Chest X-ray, AP view. Patient: 35 years old, sex F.
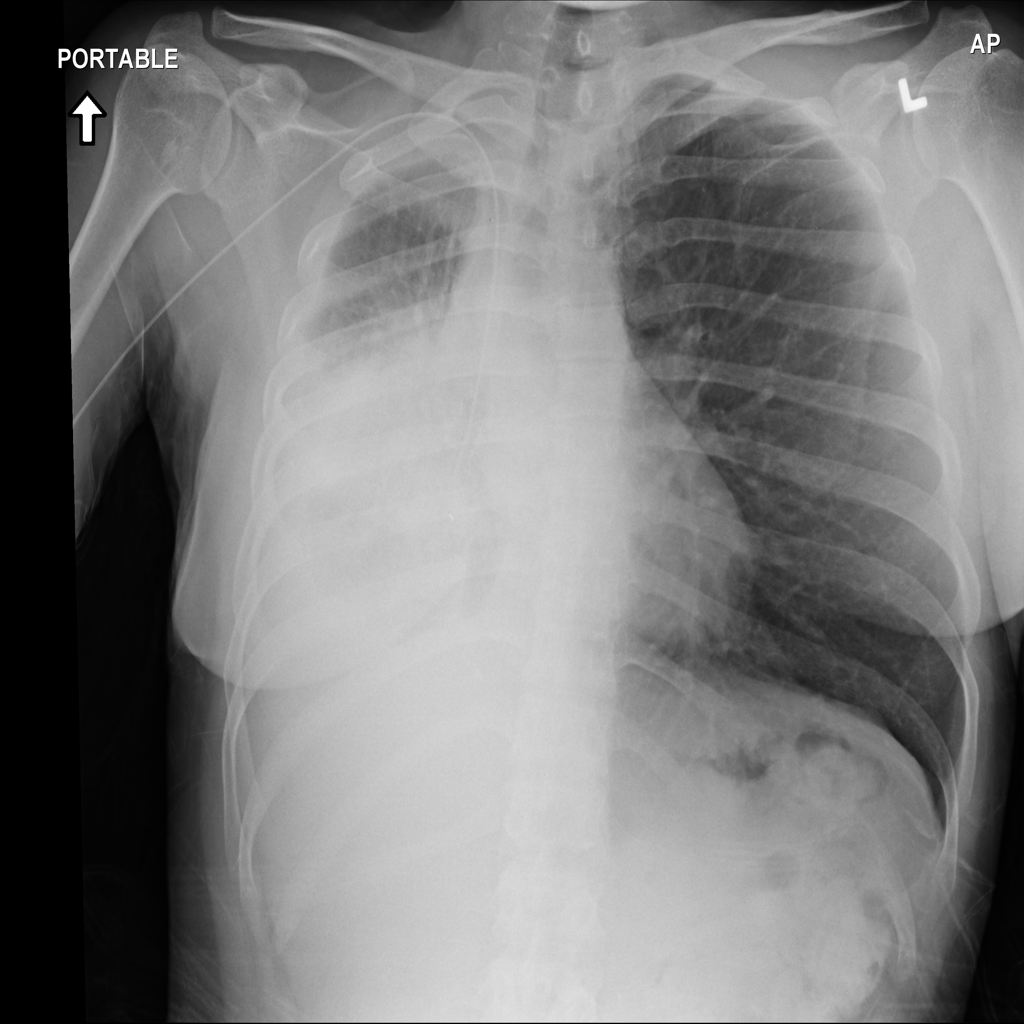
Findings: No Finding